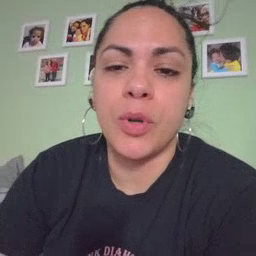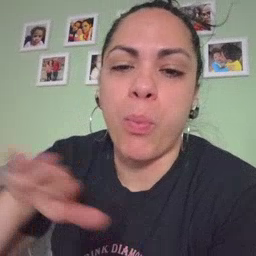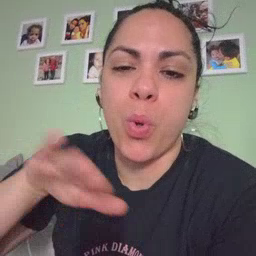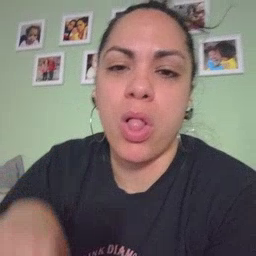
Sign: pool